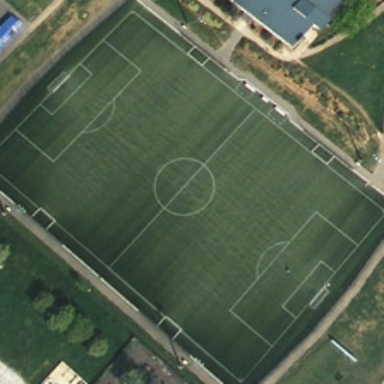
Some green trees are near a football field .